Question: I have finally been able to get an Excel sheet read in and get the data plotted as needed and to get the data averaged. However, now I am having issues trying to find the local min and local max between values on the graph. I am trying to find the local min between say 20 and 50 and the local max between 50 and 100. Here is the code that I am using while bringing in the data:
'''
filename = ('10070.xlsx'); %Opens the specified file
[data, text, ~] = xlsread(filename); %Gives a table for data and text
[~,l] = find(strcmp(text, 'Left Knee Angle'));
left_data = data(:,l);
subplot(2,2,1);
plot(left_data)
title({'Left Knee Angle'});
ylabel({'Angle'});
xlabel({'% of Trial'});
[~,r] = find(strcmp(text, 'Right Knee Angle'));
right_data = data(:,r);
subplot(2,2,2);
plot(right_data)
title({'Right Knee Angle'});
ylabel({'Angle'});
xlabel({'% of Trial'});
left_avg = mean(left_data,2);
subplot(2,2,3);
plot(left_avg)
title({'Left Knee Average Angle'});
ylabel({'Angle'});
xlabel({'% of Trial'});
right_avg = mean(right_data,2);
subplot(2,2,4);
plot(right_avg)
title({'Right Knee Average Angle'});
ylabel({'Angle'});
xlabel({'% of Trial'});
'''
I have tried using:
'''
[maxVal, maxIndex] = max(l(x>=20&x<=50));
'''
But this has not worked for me. Anyone have any ideas/better ways to do this? Maybe I'm just typing something in incorrectly? I will also repeat the process for the other set of data (it is broken into left and right). Also, out of curiosity, is there a way to pull each one of the graphs in individually and find the local min/max from the individual graphs from left and right that are pulled in and average those? I'm just trying to think ahead on this. Here is a link to a screenshot of the graphs:
<URL>

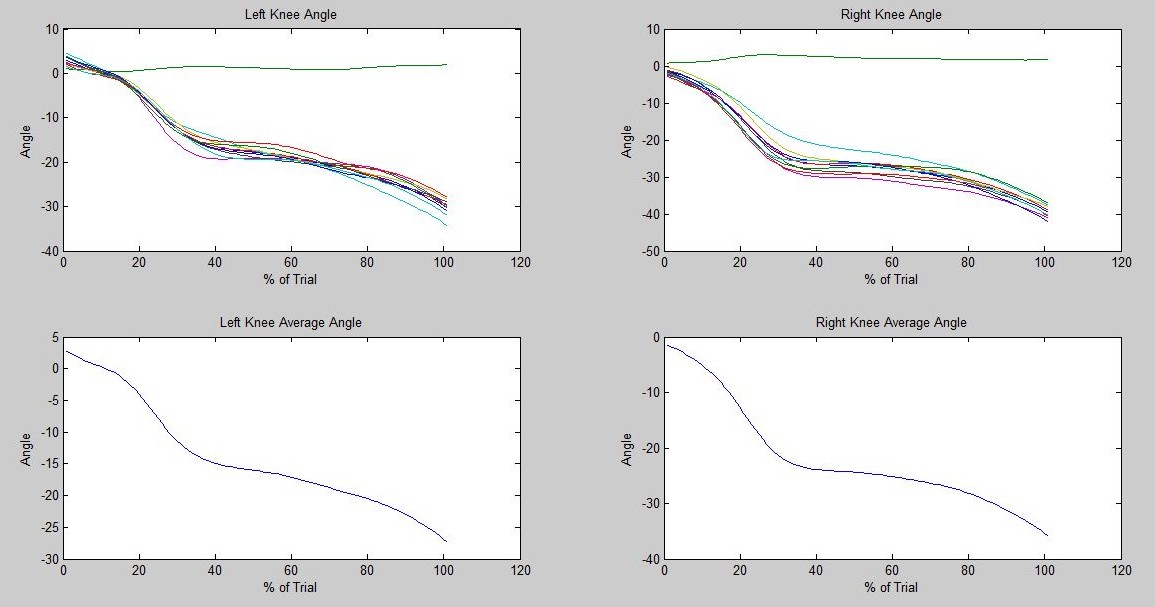
Answer: Try this -
'''
%%// Min-max index ranges
min_ind_range = [20 50];
max_ind_range = [50 100];
%%// Min value
[minVal, minIndex] = min(x(min_ind_range(1):min_ind_range(2)));
minIndex = minIndex+min_ind_range(1)-1
%%// Max value
[maxVal, maxIndex] = max(x(max_ind_range(1):max_ind_range(2)));
maxIndex = maxIndex+max_ind_range(1)-1
'''
For a number of data as is the case with the upper two graphs, use this -
'''
%%// Min-max index ranges
min_ind_range = [20 50];
max_ind_range = [50 100];
%%// *** Left Case ***
%%// Min value
[left_minVal, left_minIndex] = min(left_data(min_ind_range(1):min_ind_range(2),:));
left_minIndex = left_minIndex+min_ind_range(1)-1;
[left_maxVal, left_maxIndex] = max(left_data(max_ind_range(1):max_ind_range(2),:));
left_maxIndex = left_maxIndex+max_ind_range(1)-1;
%%// *** Right Case ***
%%// Min value
[right_minVal, right_minIndex] = min(right_data(min_ind_range(1):min_ind_range(2),:));
right_minIndex = right_minIndex+min_ind_range(1)-1;
[right_maxVal, right_maxIndex] = max(right_data(max_ind_range(1):max_ind_range(2),:));
right_maxIndex = right_maxIndex+max_ind_range(1)-1;
'''
Please note that now we have a series of min-max values and their indices.